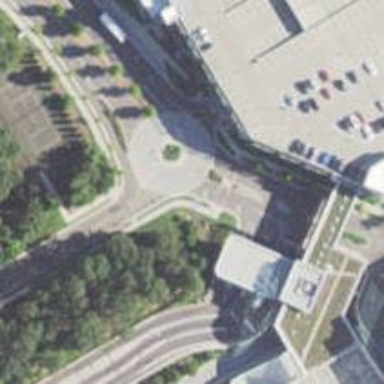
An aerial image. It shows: Residential road that intersects with roundabout.